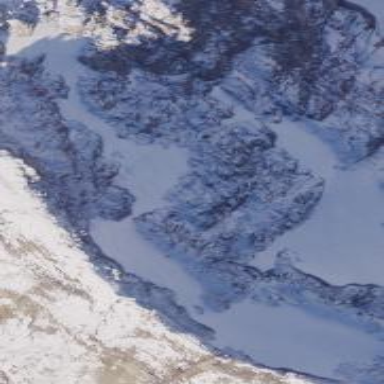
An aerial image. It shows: Majestic glacier in the distance.